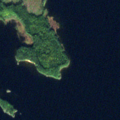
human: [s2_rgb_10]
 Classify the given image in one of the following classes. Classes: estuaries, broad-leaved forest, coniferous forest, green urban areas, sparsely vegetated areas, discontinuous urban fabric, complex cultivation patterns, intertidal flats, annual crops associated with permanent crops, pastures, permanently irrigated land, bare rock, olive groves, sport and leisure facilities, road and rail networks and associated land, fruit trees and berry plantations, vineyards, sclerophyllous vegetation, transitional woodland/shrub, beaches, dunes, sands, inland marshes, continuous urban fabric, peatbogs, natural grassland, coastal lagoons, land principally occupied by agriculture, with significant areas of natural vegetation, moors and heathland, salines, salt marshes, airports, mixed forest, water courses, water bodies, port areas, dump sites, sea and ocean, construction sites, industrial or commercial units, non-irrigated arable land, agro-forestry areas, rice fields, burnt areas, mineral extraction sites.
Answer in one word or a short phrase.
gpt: coniferous forest, transitional woodland/shrub, water bodies